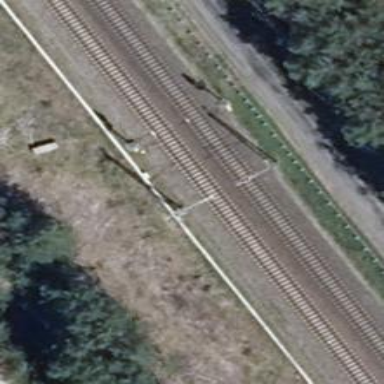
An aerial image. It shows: Railway signal.